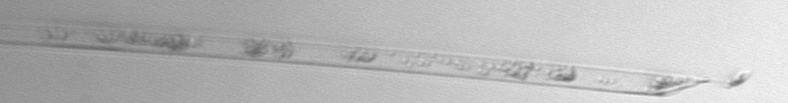
Label: Rhizosolenia